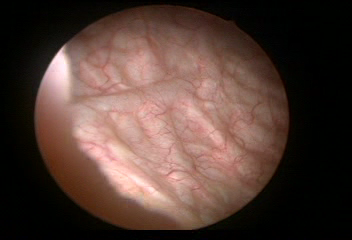
Modality: WLC
Class: Normal mucosa
Bladder cancer association: No